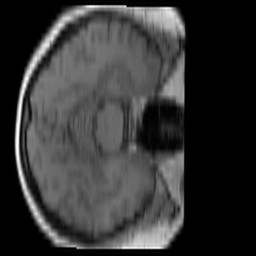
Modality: T1w
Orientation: axial
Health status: ill
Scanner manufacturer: siemens
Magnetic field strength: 3 T
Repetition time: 0.4 s
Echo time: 0.00246 s